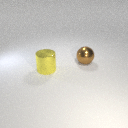
large yellow metal cylinder in front of large brown metal sphere